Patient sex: F
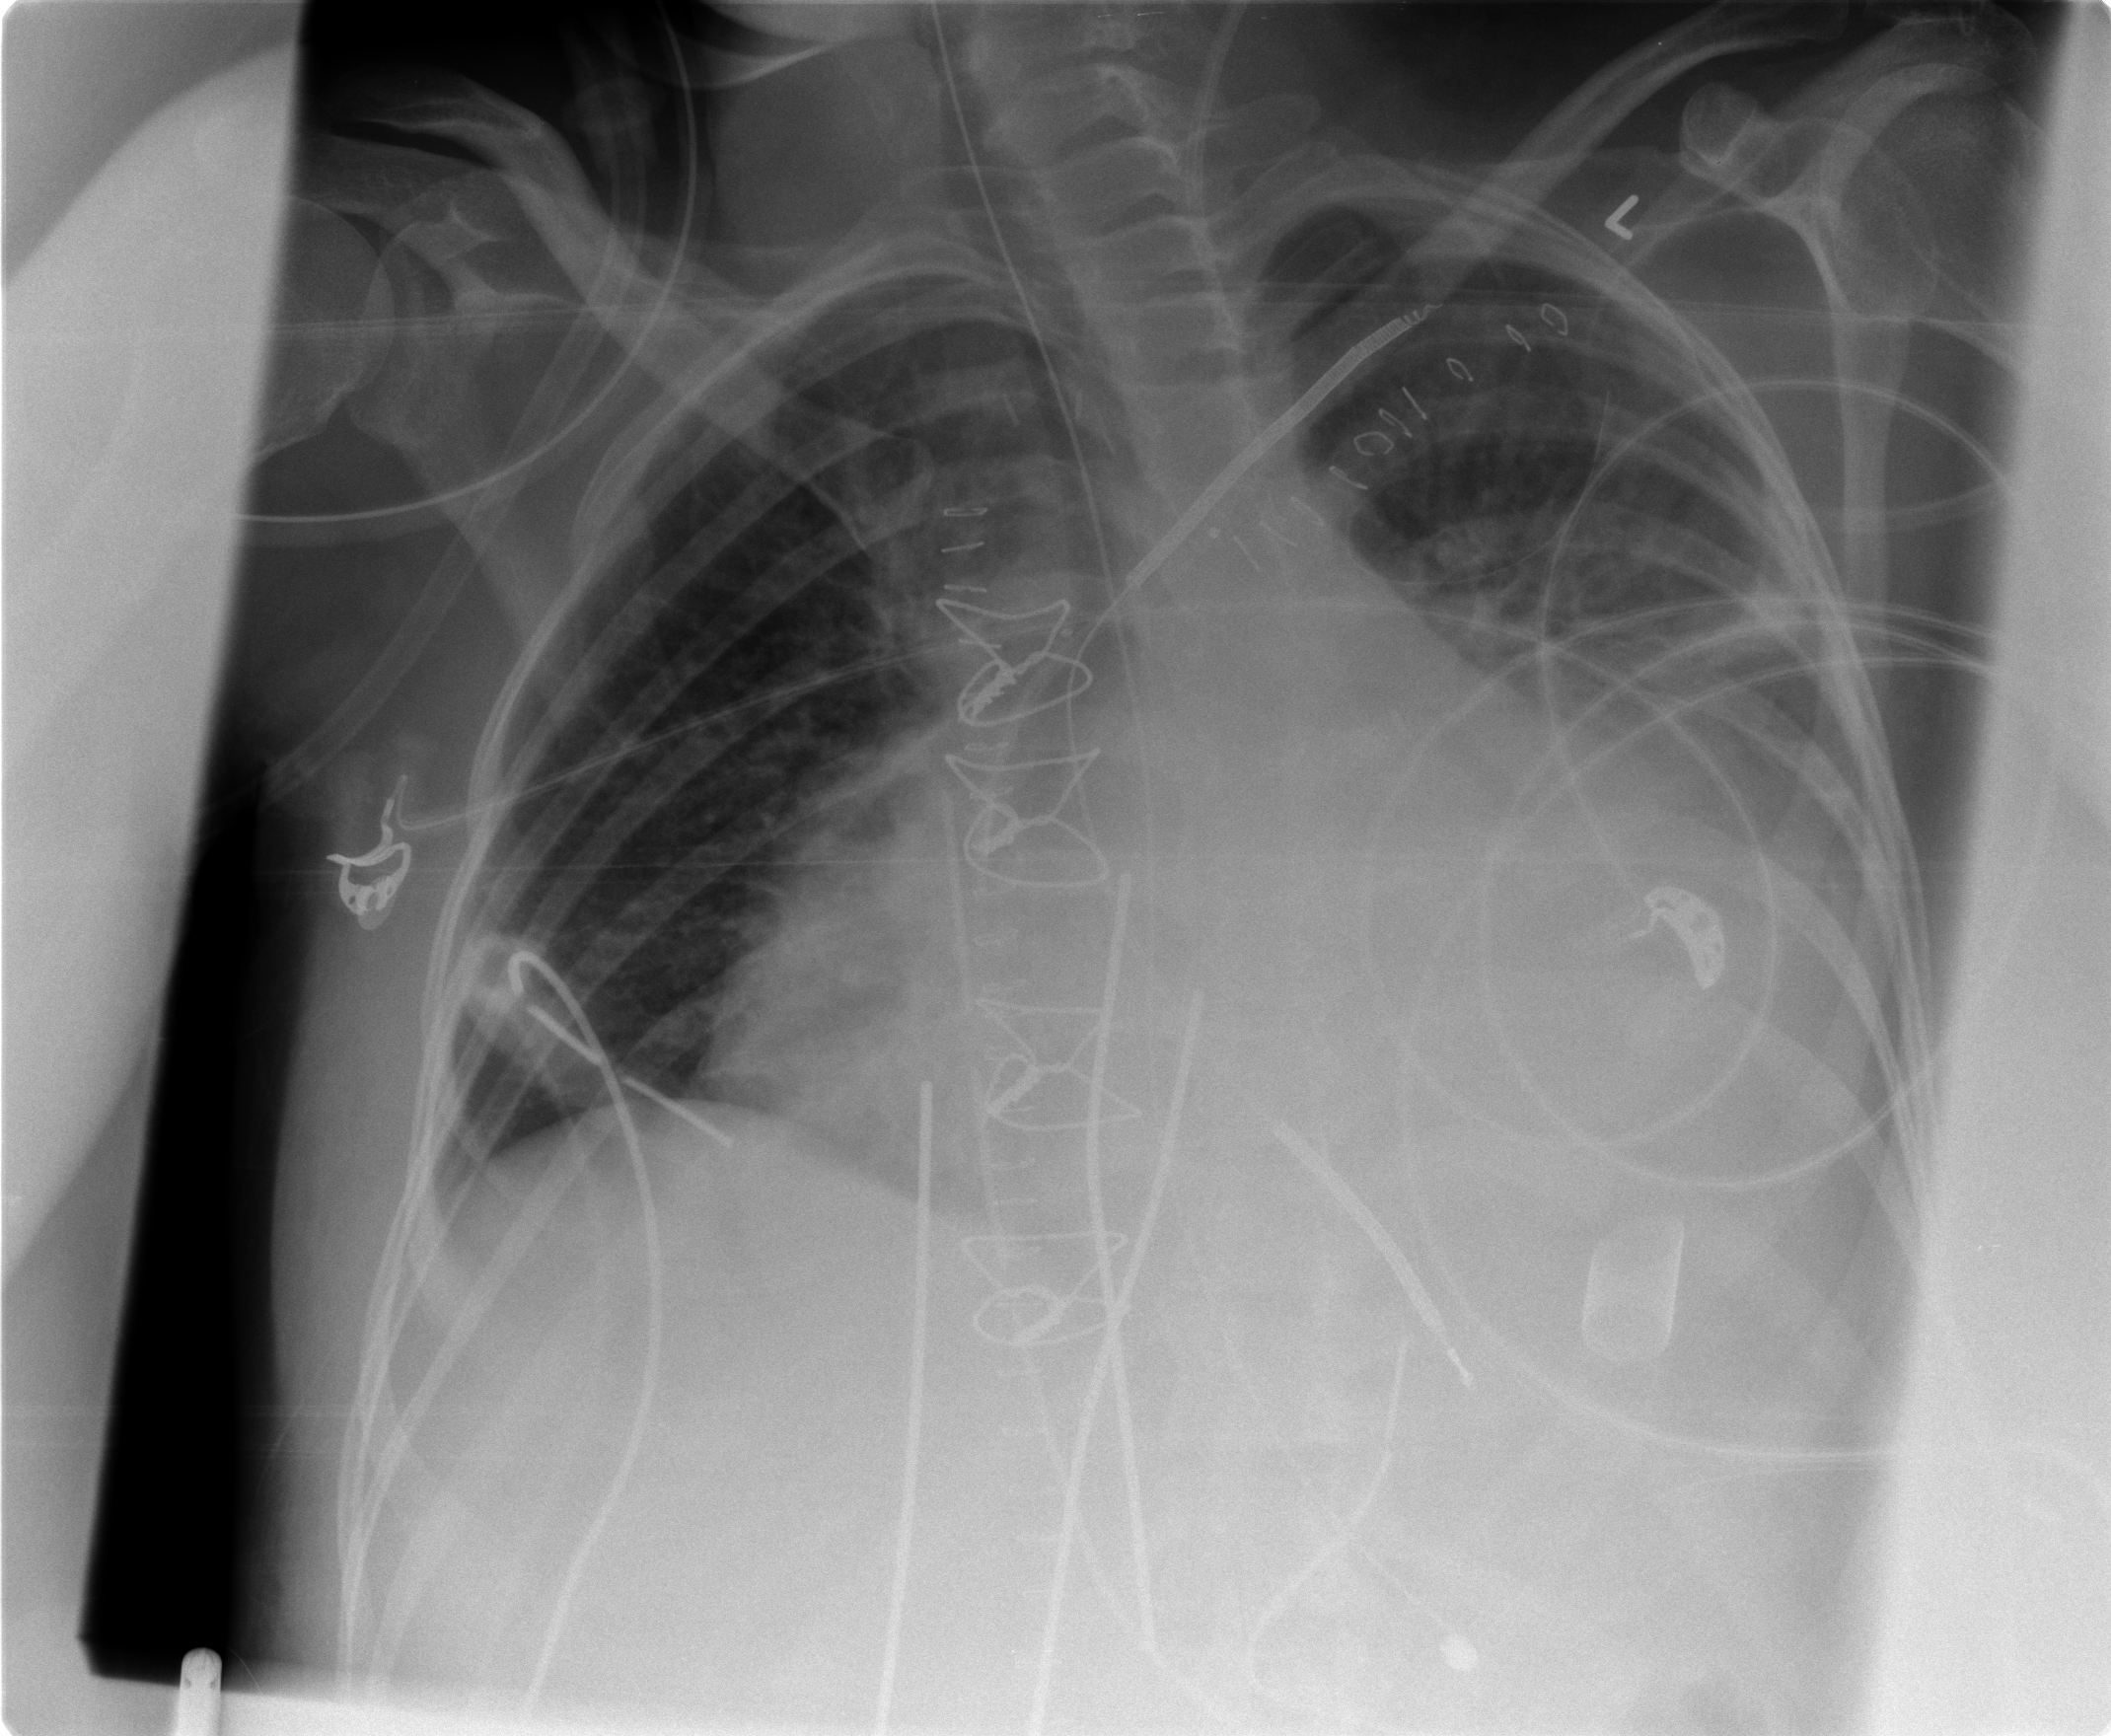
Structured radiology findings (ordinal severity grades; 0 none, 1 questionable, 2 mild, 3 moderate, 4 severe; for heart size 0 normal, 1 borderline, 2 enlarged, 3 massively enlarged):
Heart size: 3
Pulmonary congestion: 2
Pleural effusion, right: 0
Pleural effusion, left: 1
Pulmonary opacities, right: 0
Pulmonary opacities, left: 0
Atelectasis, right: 2
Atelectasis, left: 2